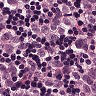
Metastatic tissue present: yes